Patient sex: M
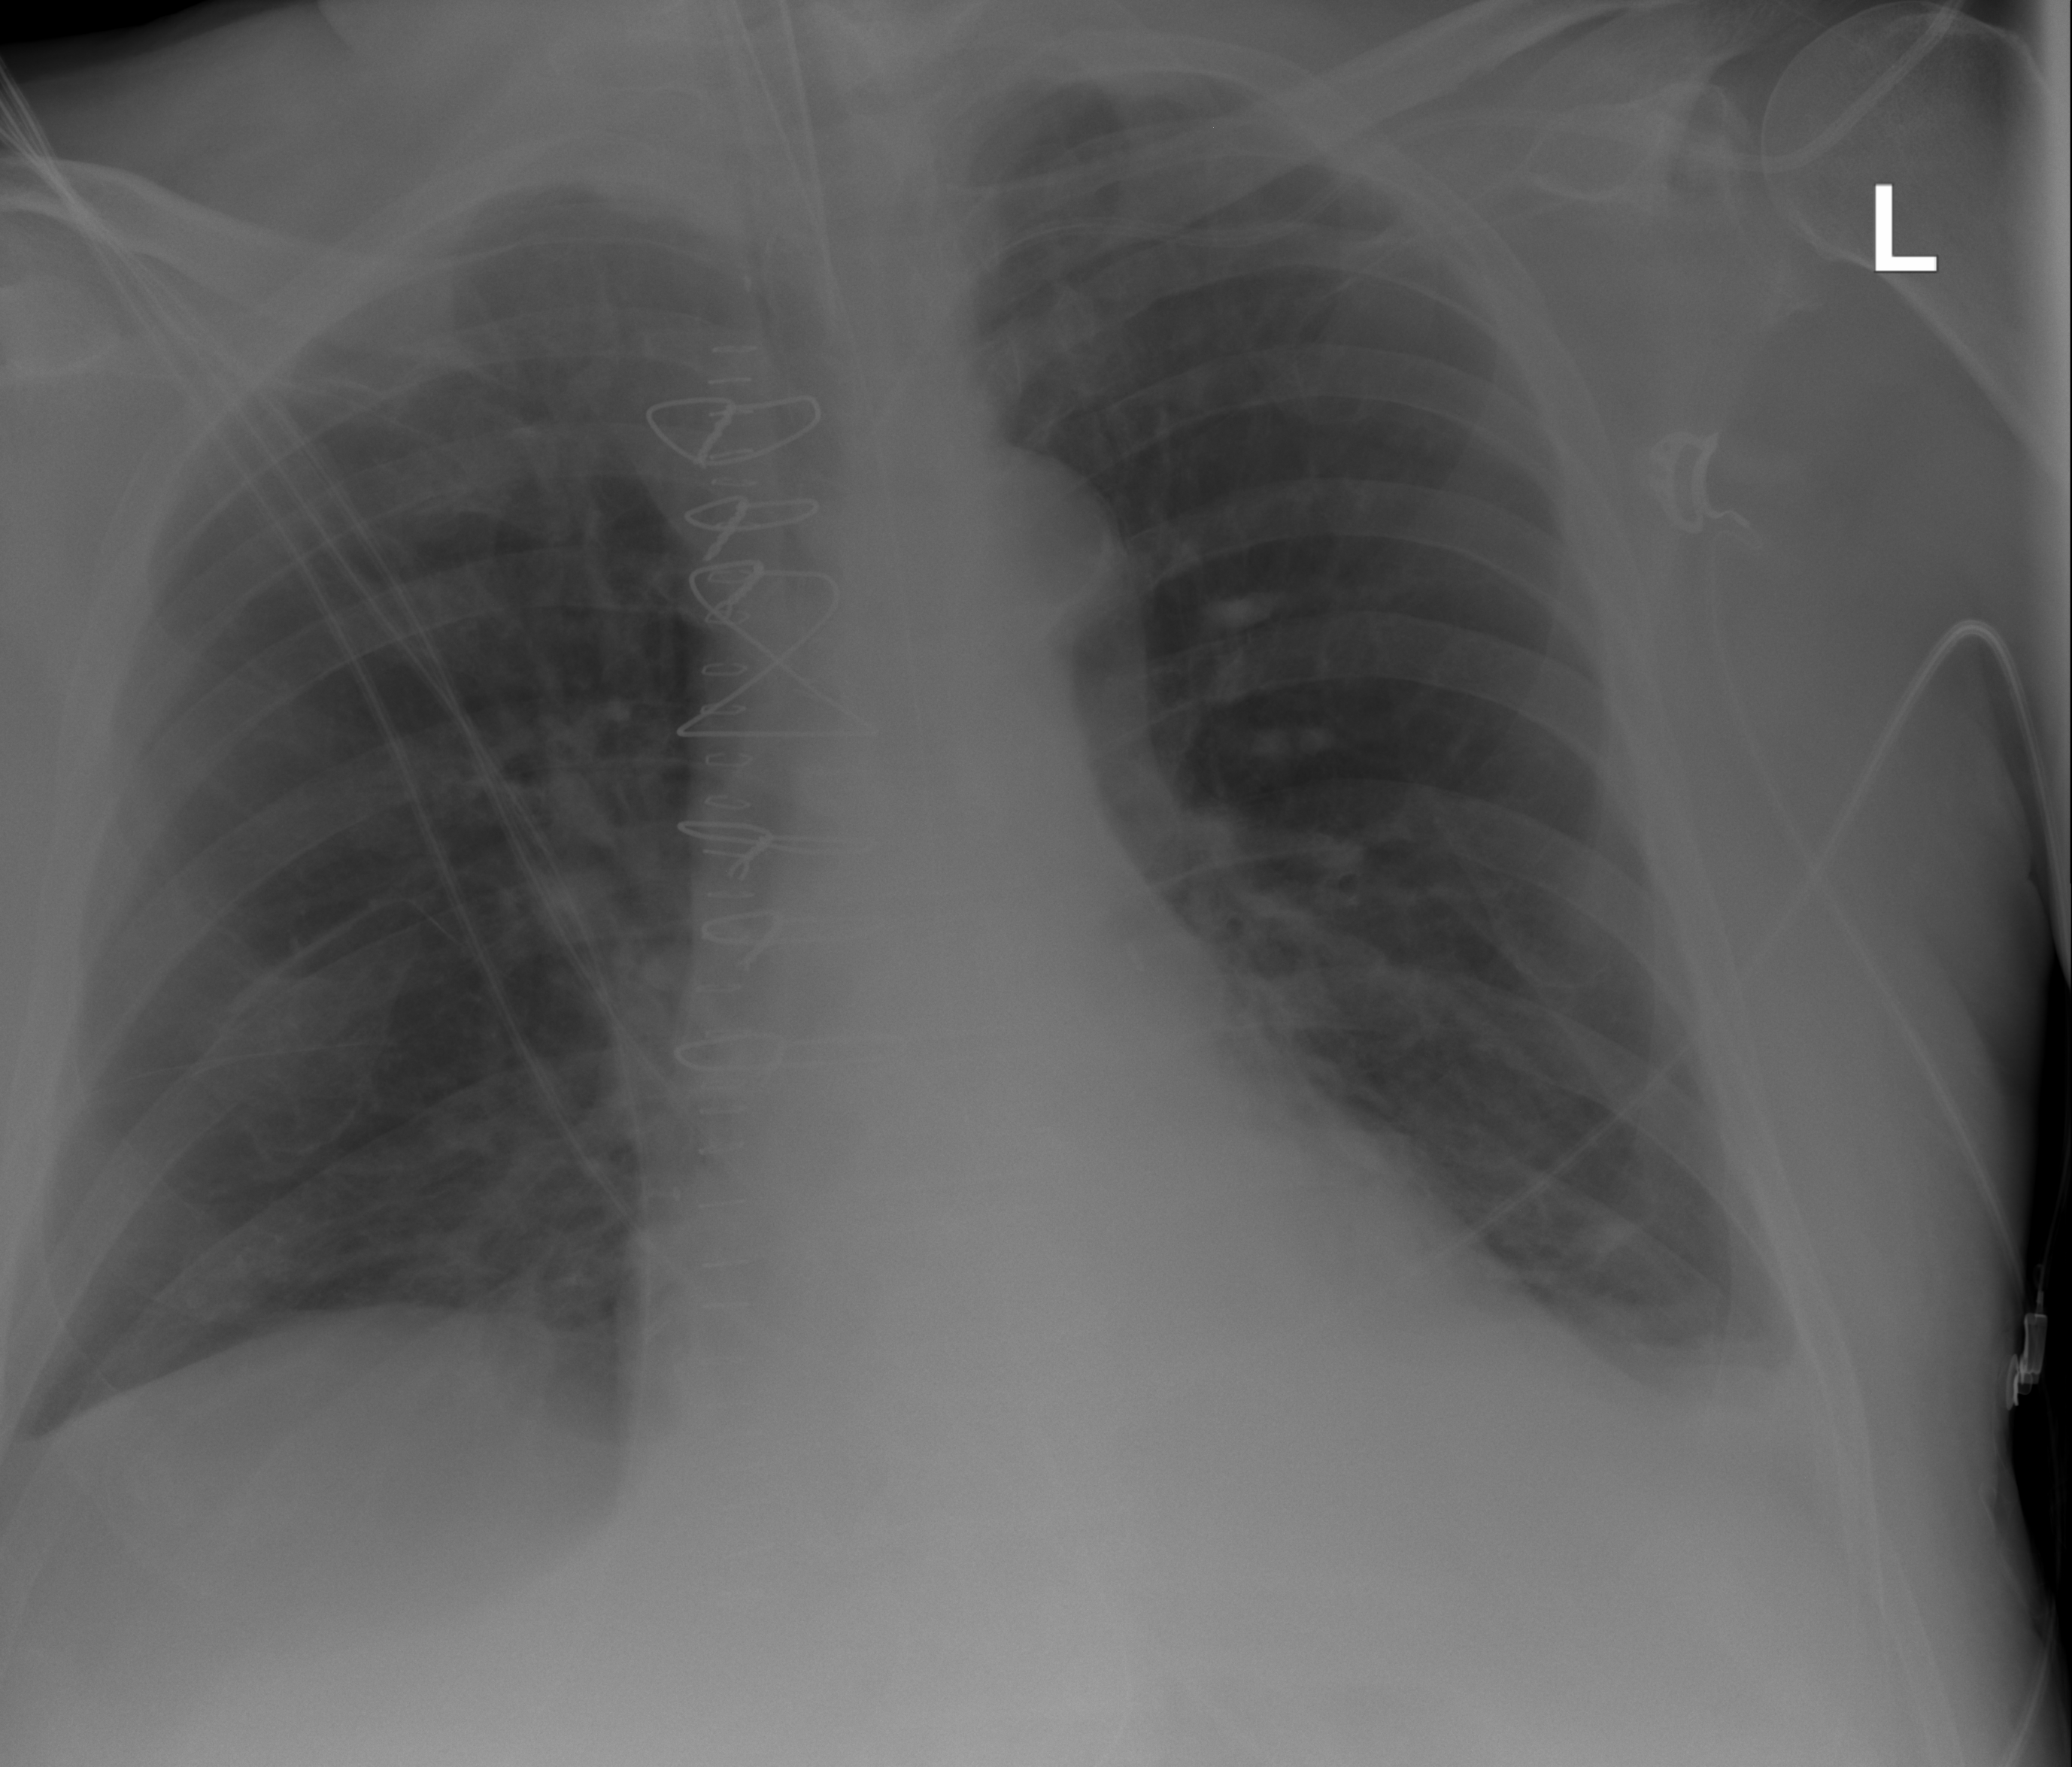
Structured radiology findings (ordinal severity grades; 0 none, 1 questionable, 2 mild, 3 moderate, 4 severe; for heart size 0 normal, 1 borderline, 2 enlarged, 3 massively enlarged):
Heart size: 0
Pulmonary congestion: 2
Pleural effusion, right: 0
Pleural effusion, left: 2
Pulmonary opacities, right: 1
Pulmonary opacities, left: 1
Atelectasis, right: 2
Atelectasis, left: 0